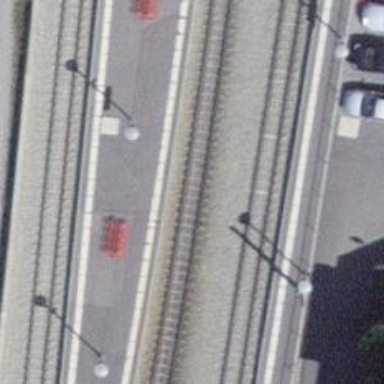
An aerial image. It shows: Stop position for public transport on the railway.